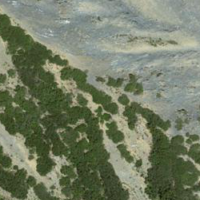
EUNIS habitat code: 31
Species observed at this site:
Anthus spinoletta